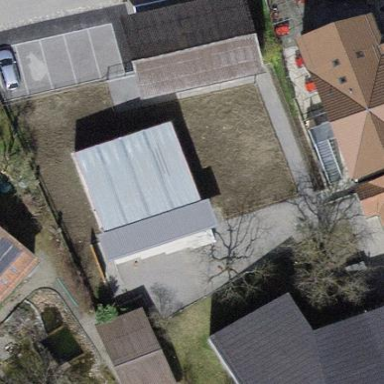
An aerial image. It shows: Container building with flat roof.